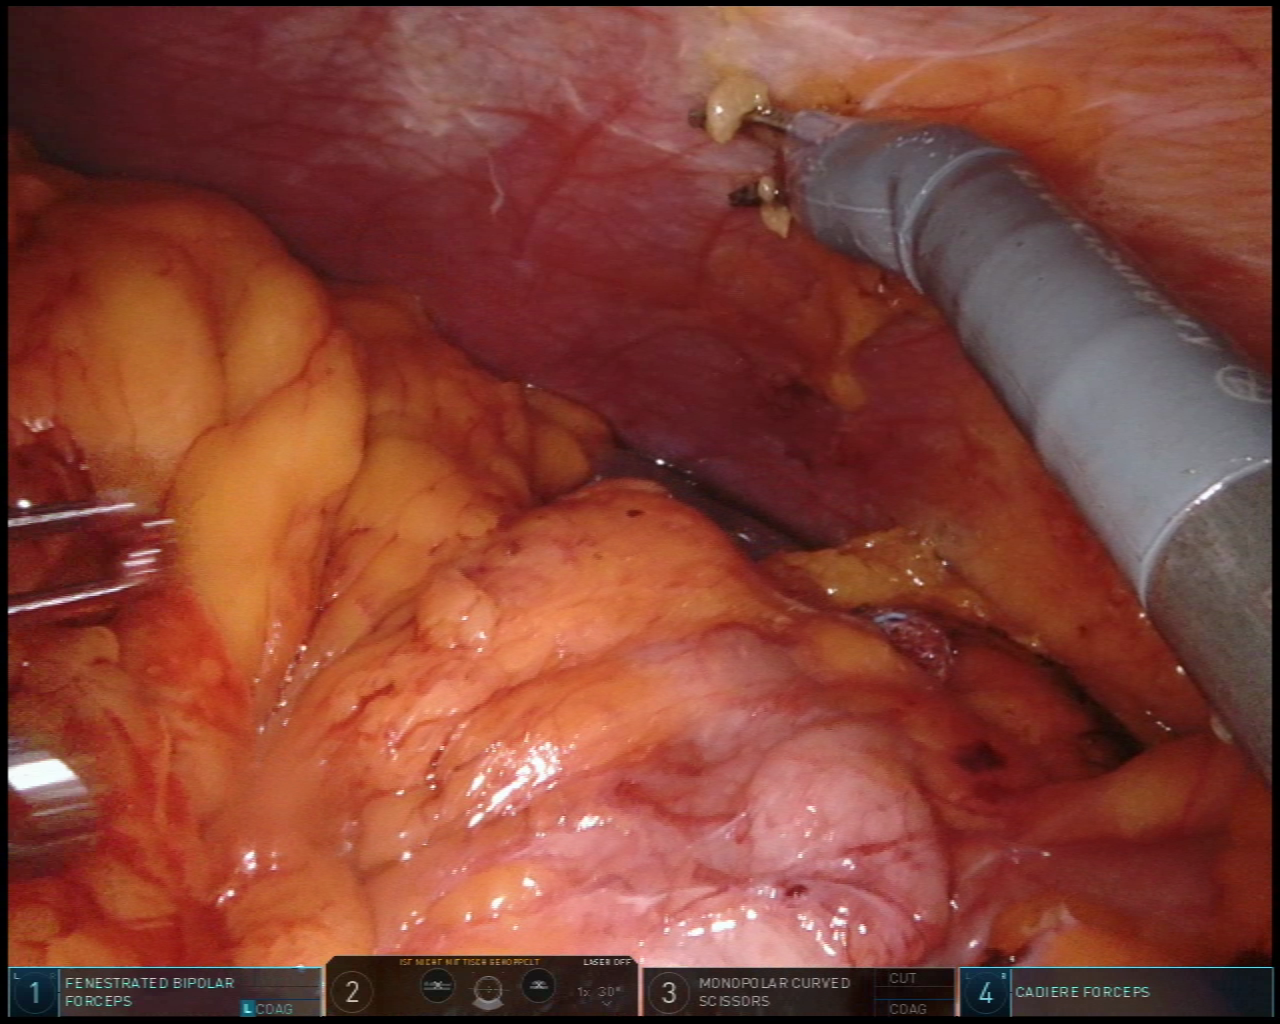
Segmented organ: abdominal_wall
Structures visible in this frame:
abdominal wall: yes
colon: yes
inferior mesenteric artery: no
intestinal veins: no
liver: no
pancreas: no
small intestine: no
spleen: yes
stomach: no
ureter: no
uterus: no
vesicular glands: no